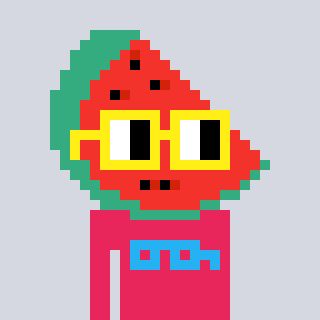
a pixel art character with square yellow glasses, a watermelon-shaped head and a redpinkish-colored body on a cool background